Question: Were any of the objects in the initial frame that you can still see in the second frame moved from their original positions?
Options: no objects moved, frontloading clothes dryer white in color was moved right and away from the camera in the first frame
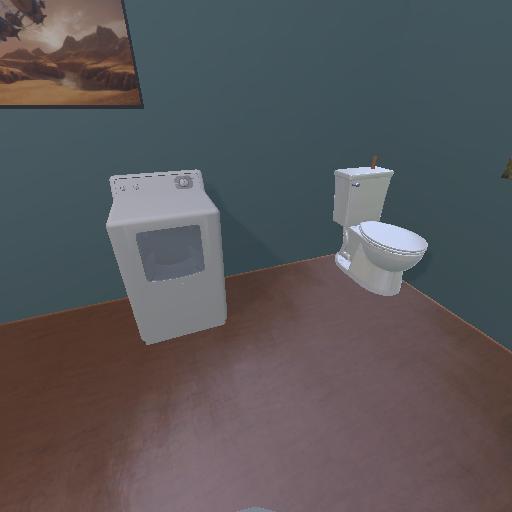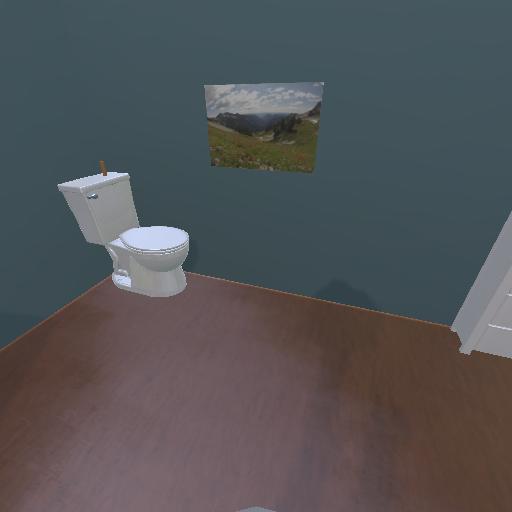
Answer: no objects moved